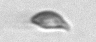
Label: Cryptophyta